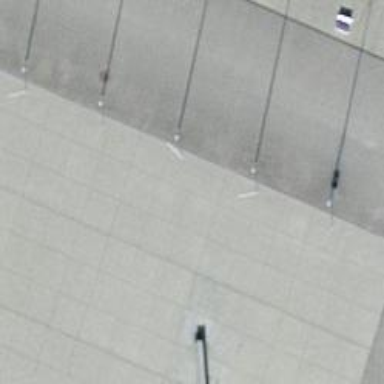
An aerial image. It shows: Flagpole structure.